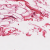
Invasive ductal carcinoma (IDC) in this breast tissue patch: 0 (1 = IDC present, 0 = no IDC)